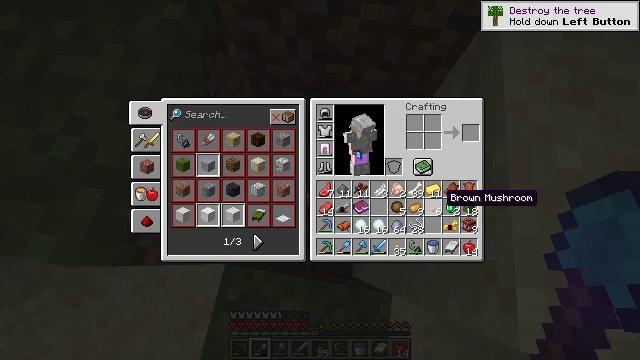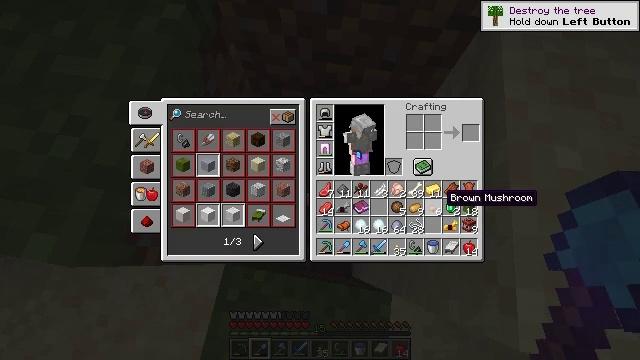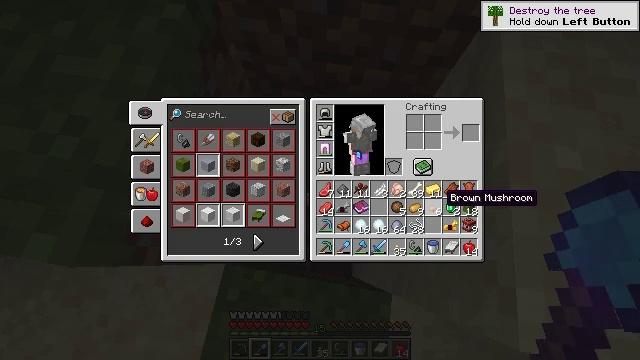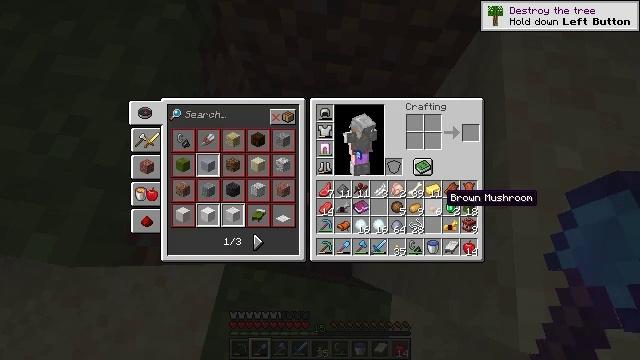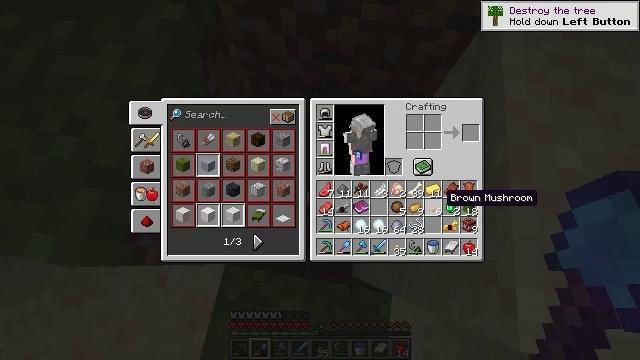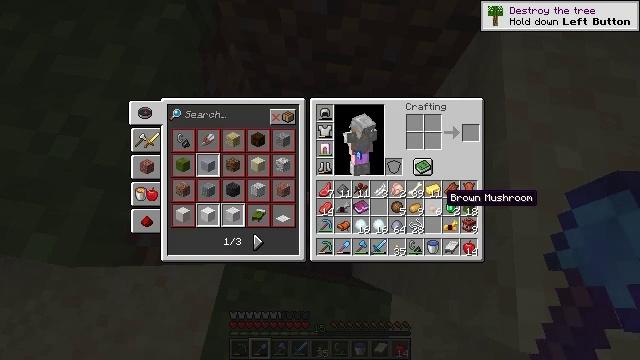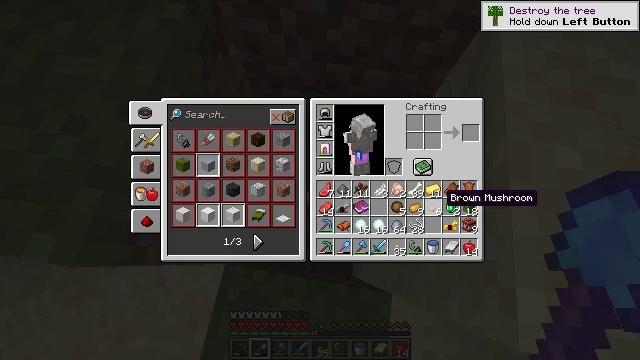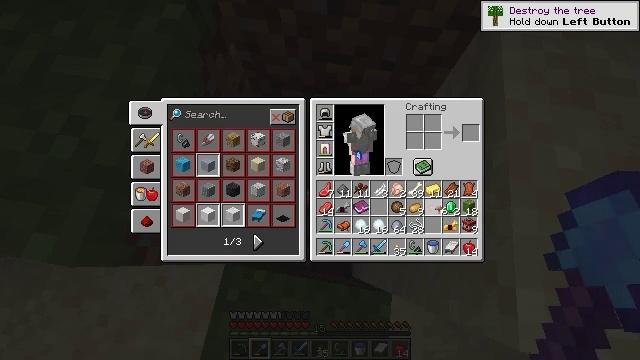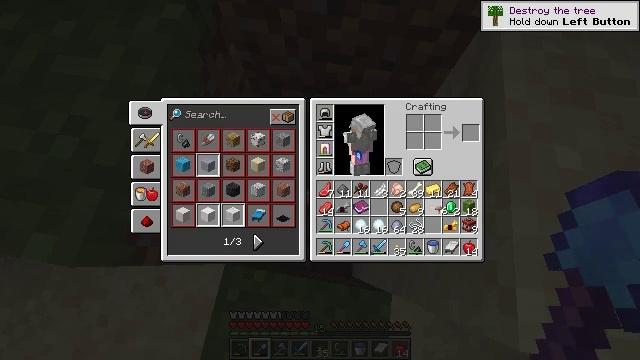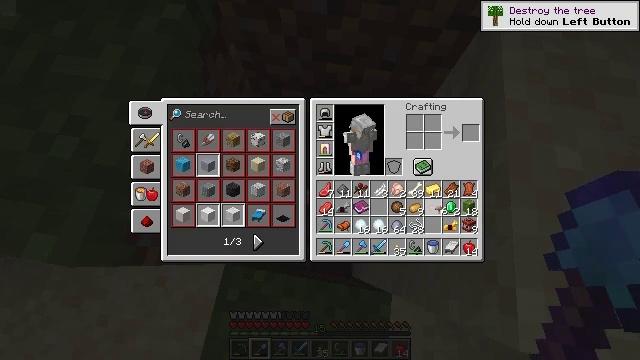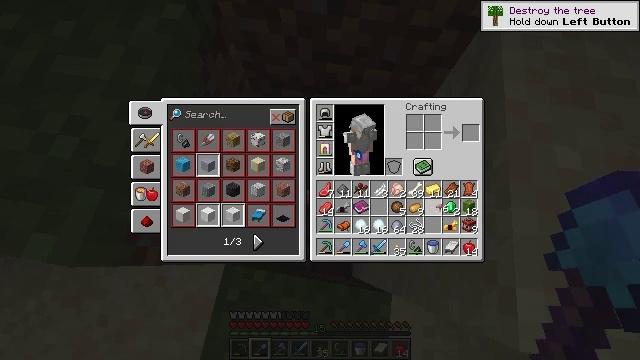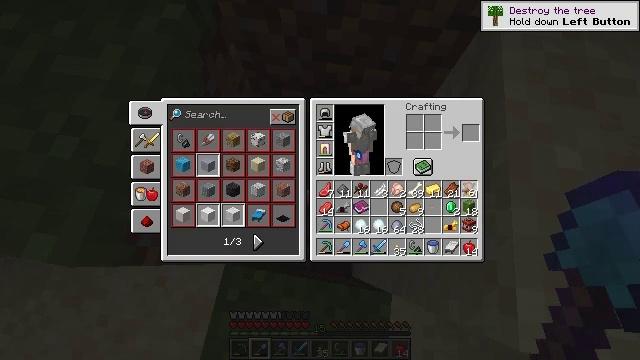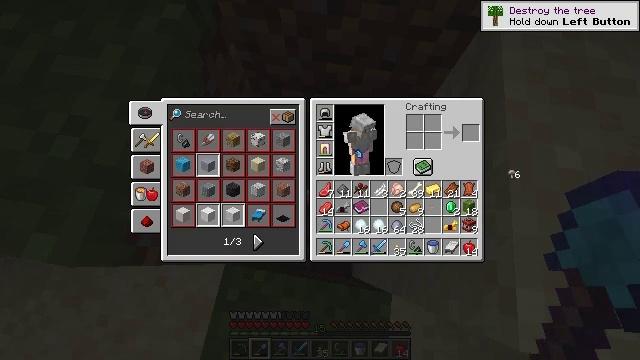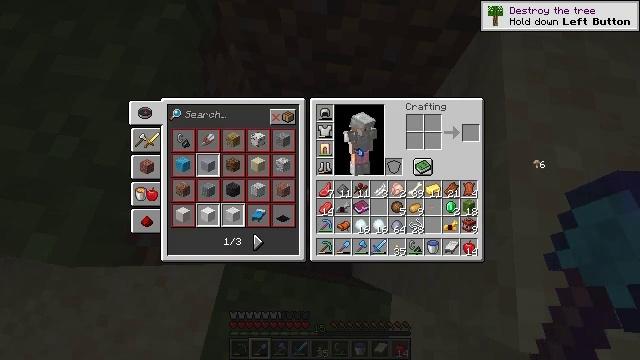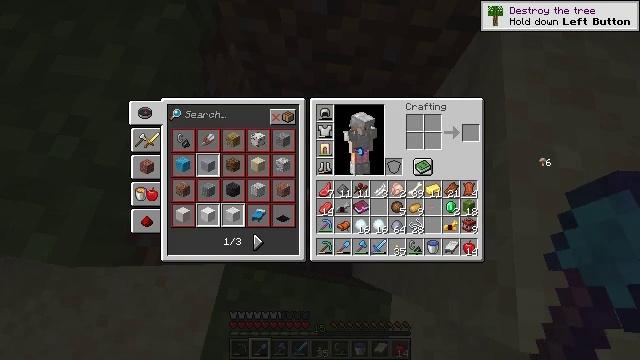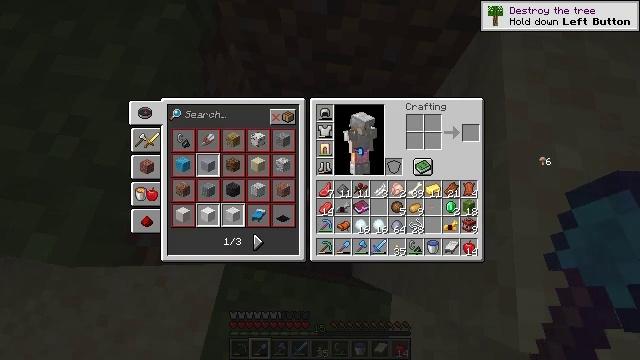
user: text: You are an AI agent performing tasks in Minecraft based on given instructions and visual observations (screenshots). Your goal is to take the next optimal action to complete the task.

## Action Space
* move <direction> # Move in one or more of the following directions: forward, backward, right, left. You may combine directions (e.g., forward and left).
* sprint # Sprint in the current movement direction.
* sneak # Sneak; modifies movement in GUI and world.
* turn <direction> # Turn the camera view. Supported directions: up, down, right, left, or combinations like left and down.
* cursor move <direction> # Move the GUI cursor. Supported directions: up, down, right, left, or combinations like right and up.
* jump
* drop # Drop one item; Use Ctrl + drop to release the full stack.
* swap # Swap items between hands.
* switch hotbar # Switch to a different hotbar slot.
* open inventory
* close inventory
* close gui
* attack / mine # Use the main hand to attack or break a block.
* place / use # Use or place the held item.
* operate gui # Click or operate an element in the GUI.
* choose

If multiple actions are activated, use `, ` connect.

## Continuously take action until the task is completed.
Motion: motion action
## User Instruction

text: Drop a brown mushroom.
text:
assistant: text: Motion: no_op
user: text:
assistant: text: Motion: no_op
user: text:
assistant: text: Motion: no_op
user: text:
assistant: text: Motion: no_op
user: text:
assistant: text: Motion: no_op
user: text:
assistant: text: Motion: no_op
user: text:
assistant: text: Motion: operate gui
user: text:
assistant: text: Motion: operate gui
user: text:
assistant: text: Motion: operate gui
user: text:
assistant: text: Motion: no_op
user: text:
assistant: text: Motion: cursor move right and up
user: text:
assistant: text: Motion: cursor move right and up
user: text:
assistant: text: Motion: cursor move right and up
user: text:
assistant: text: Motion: no_op
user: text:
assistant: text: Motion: no_op
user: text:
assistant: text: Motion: no_op
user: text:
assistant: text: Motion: operate gui
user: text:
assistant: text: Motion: operate gui
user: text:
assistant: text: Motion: no_op
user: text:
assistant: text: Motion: no_op
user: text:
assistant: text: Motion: no_op
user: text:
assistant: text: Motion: cursor move left
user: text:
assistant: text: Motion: no_op
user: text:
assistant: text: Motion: no_op